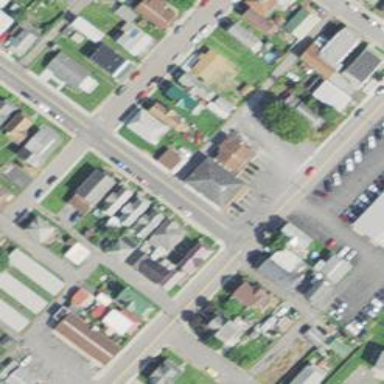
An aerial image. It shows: Alley classified as service road.